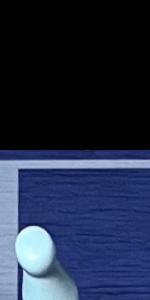
Label: Empty